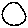
Label: circle